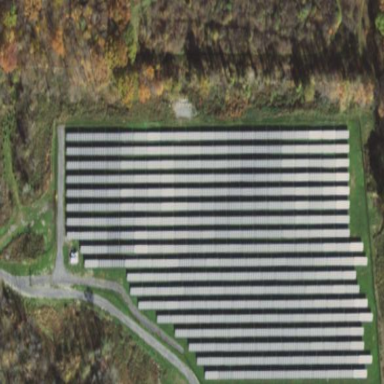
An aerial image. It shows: Solar power plant utilizing photovoltaic technology to generate electricity.